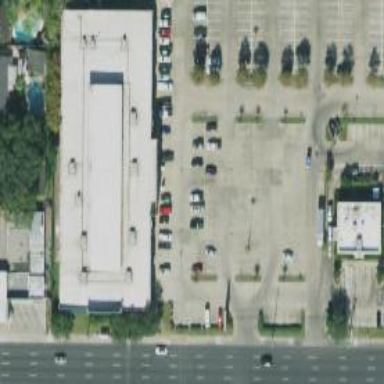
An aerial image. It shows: Parking space is available.